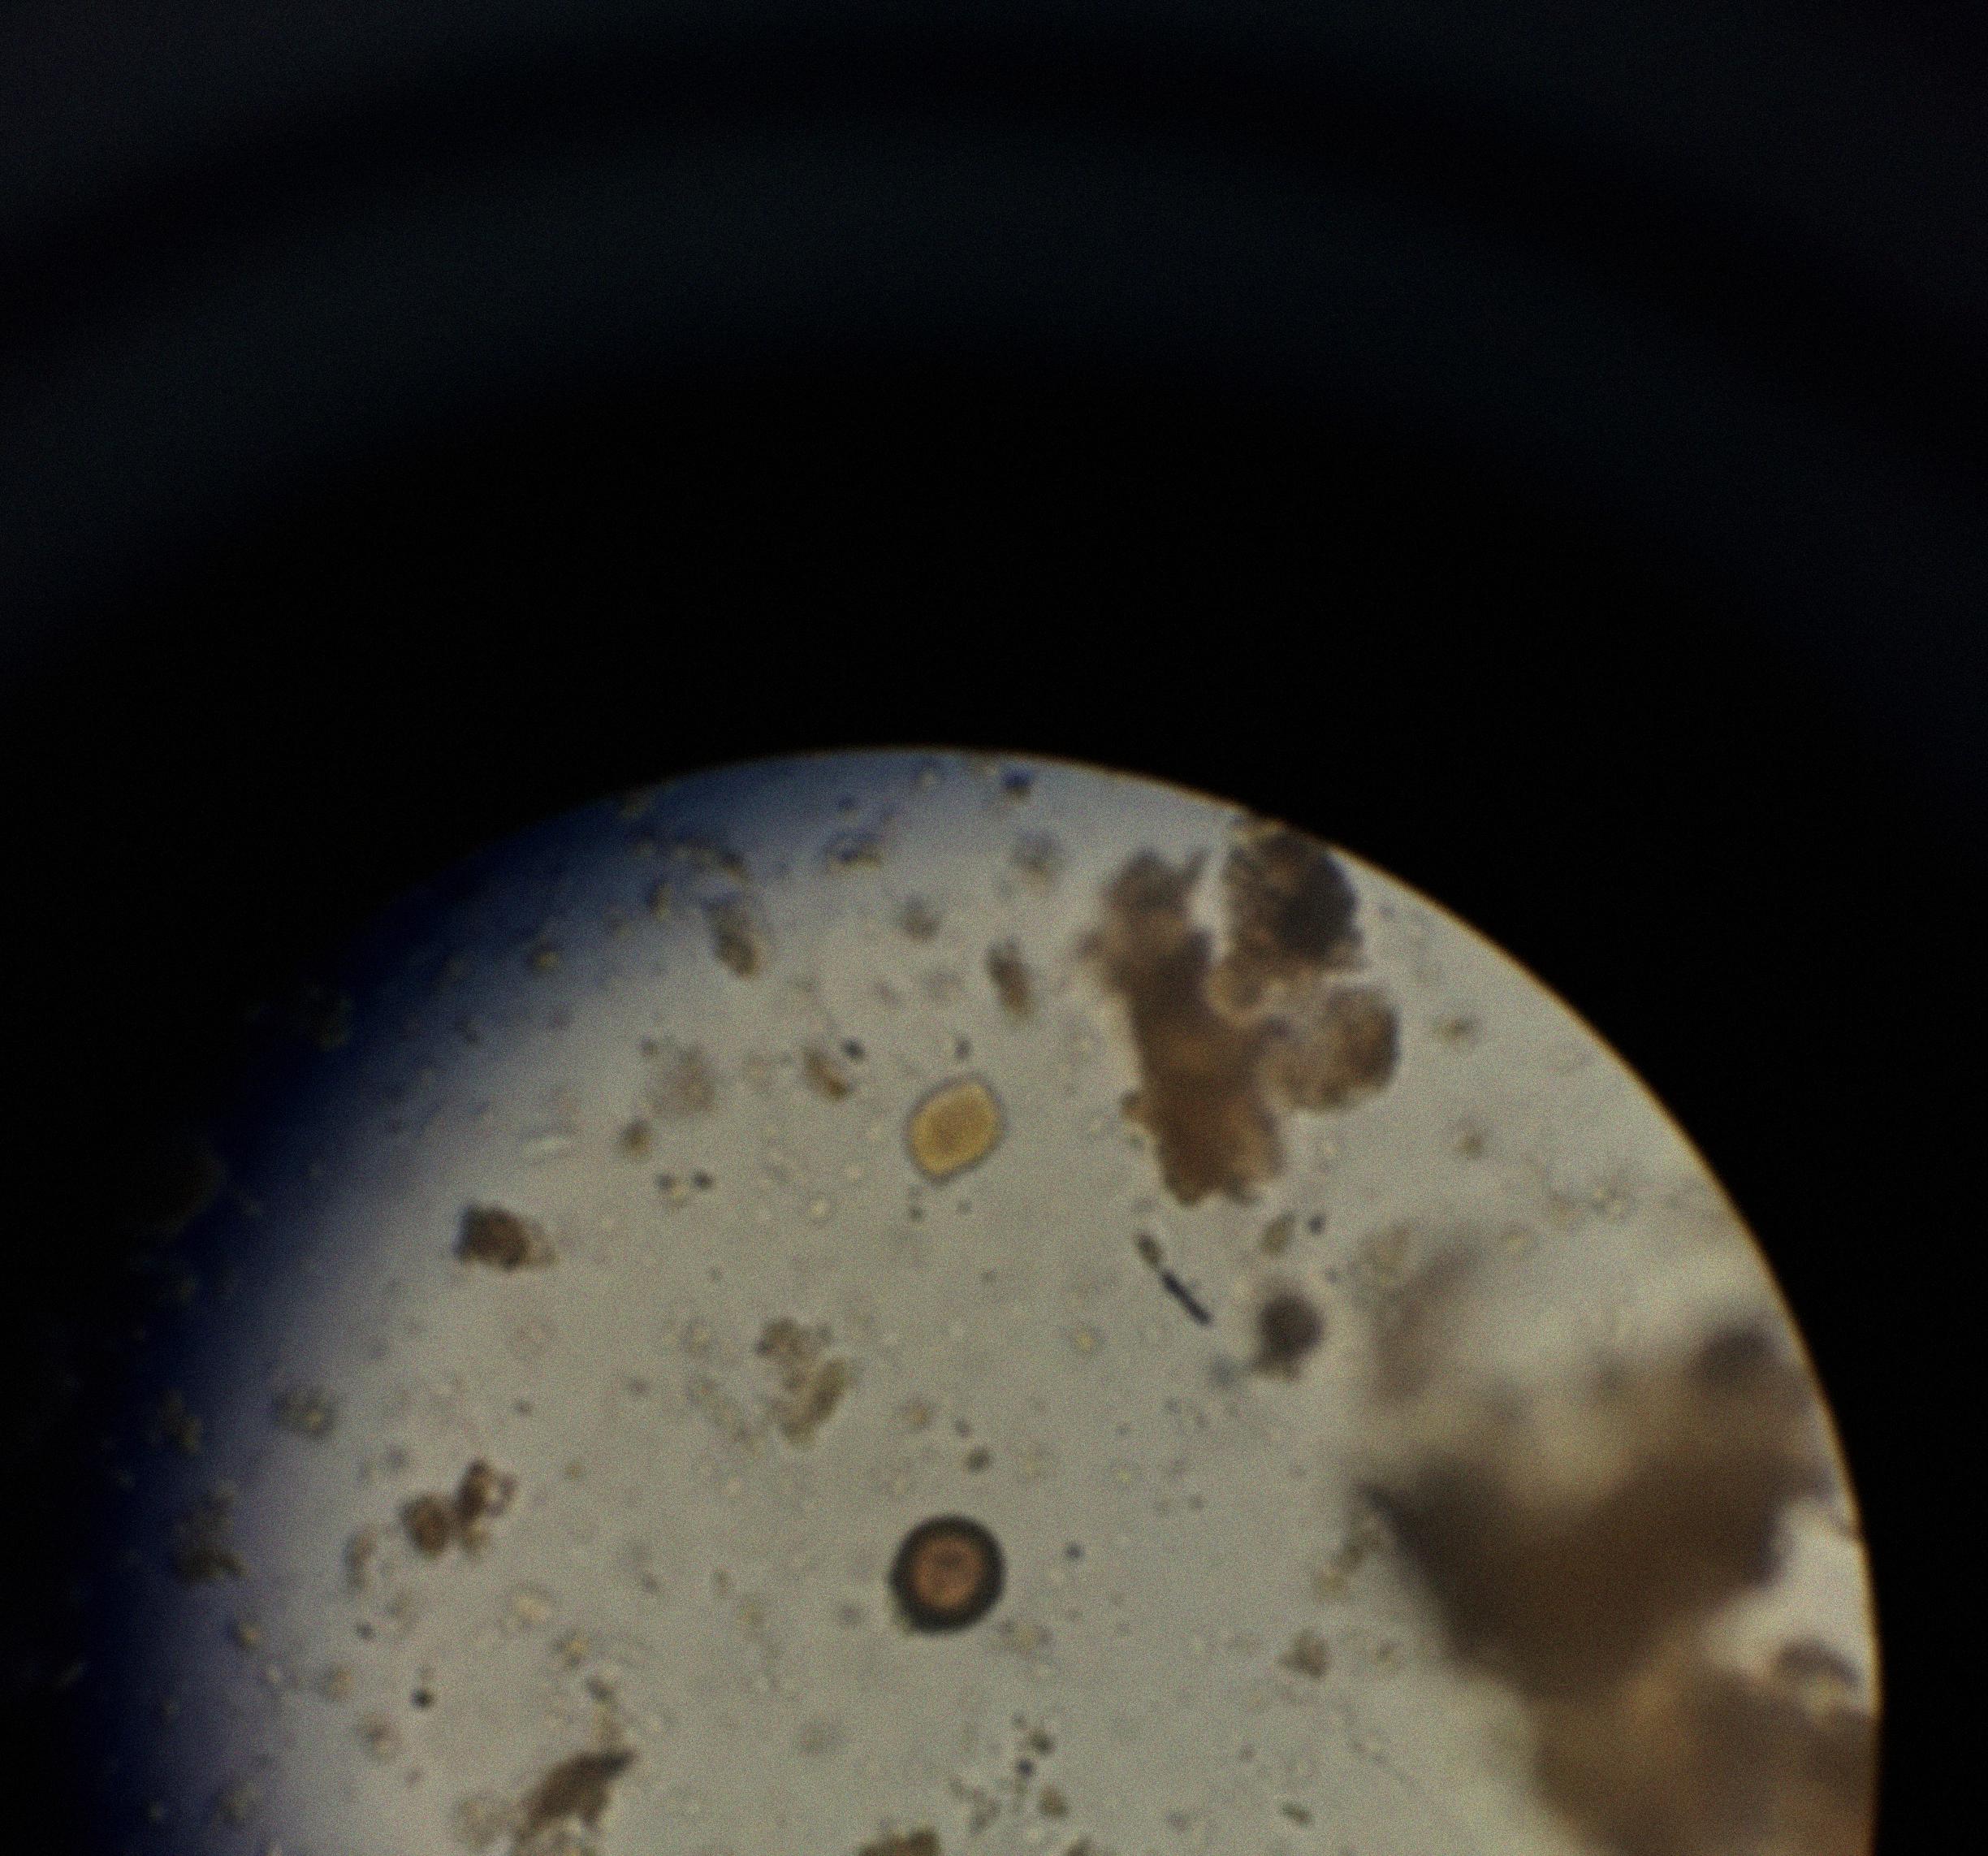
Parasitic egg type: Taenia spp. egg